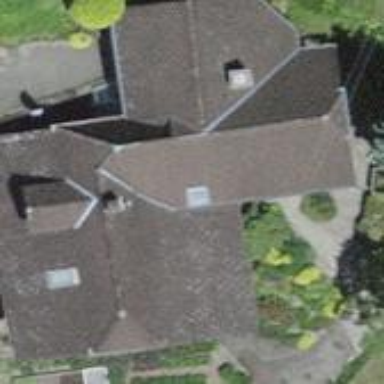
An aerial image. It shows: Detached building with half-hipped roof shape.